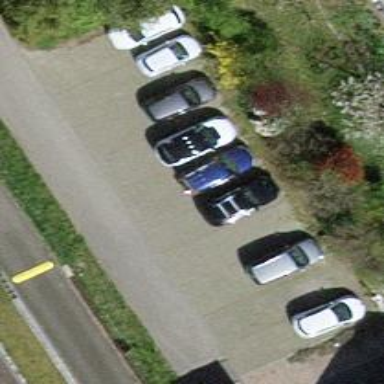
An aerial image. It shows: Parking area.